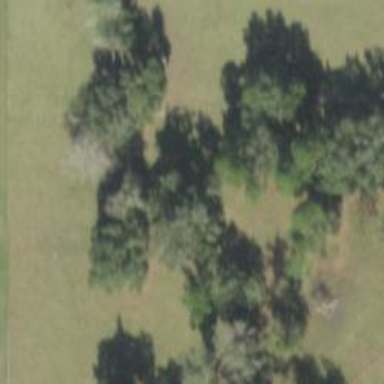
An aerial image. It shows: Mixed leaf woodland.